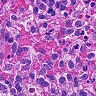
Metastatic tissue present: no